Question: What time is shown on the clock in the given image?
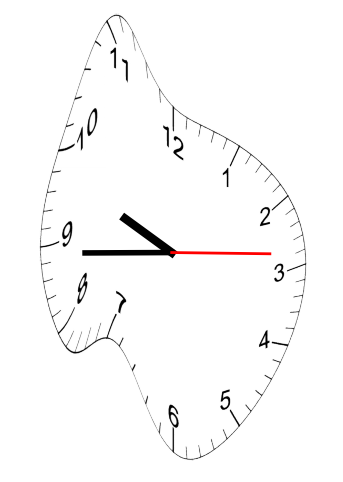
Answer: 09:44:14